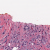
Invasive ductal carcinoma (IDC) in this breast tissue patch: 1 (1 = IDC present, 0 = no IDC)